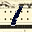
Label: 1